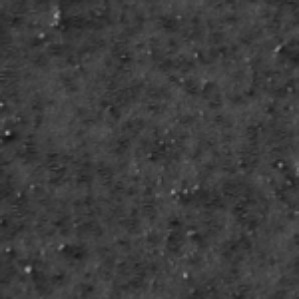
Label: frost